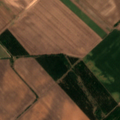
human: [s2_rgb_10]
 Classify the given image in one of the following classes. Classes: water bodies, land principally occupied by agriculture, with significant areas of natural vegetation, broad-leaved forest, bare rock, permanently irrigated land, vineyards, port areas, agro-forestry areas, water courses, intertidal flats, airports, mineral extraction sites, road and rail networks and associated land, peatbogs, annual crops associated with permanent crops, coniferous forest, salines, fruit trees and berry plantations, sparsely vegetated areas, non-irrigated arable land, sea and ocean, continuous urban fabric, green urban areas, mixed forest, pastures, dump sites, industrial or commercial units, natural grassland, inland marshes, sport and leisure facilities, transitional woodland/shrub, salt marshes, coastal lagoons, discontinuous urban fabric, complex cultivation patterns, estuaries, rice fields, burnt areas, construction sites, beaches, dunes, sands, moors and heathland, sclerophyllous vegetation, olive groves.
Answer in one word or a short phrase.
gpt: non-irrigated arable land, coniferous forest